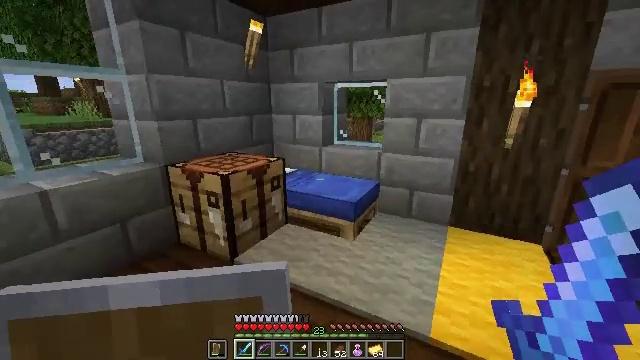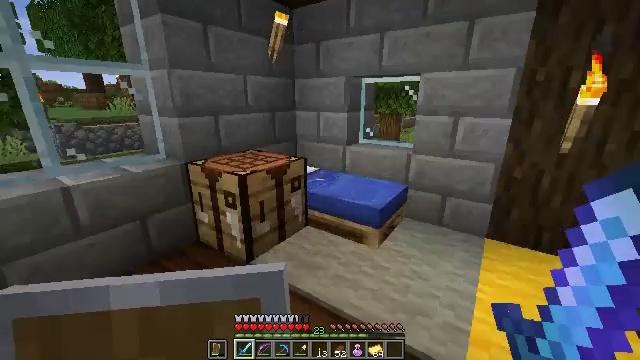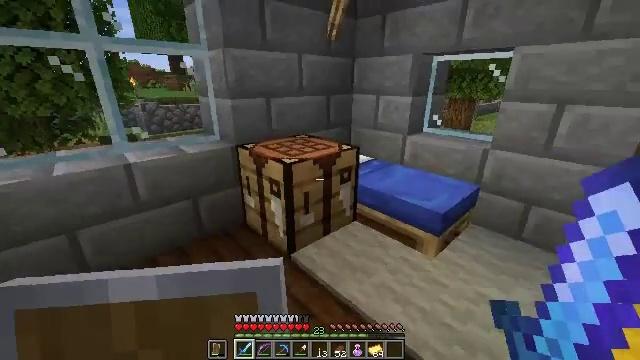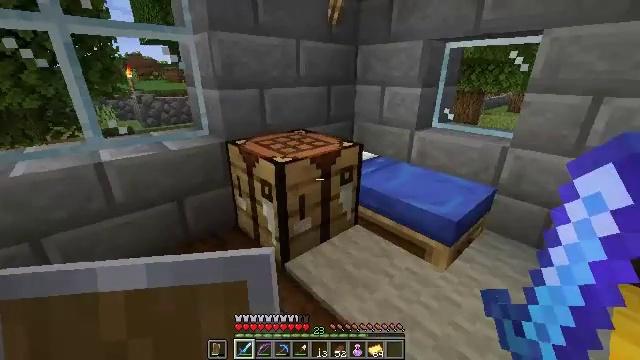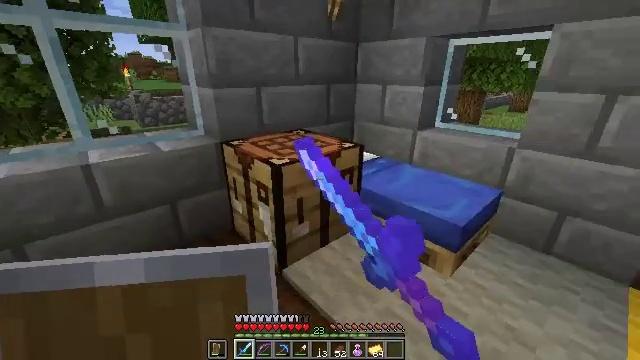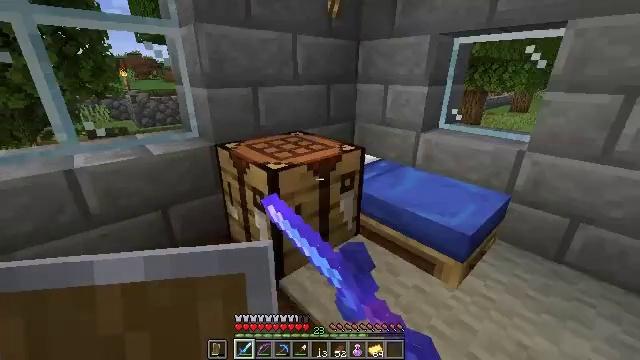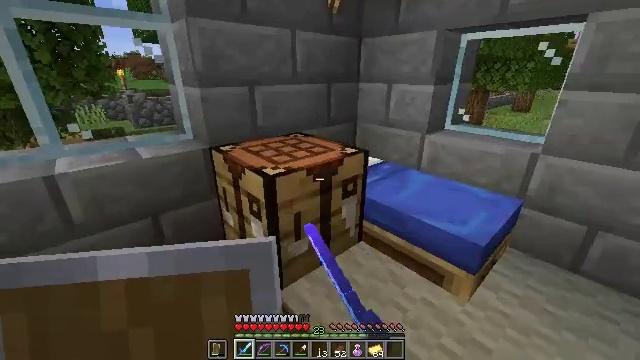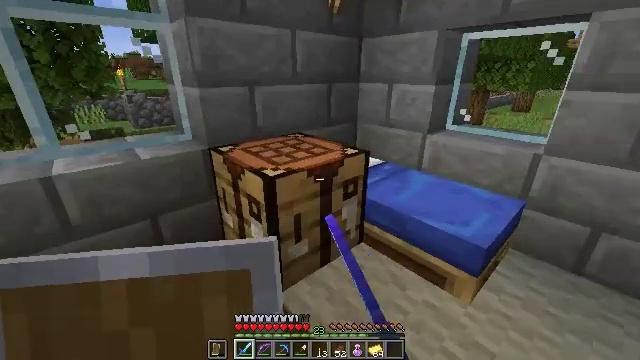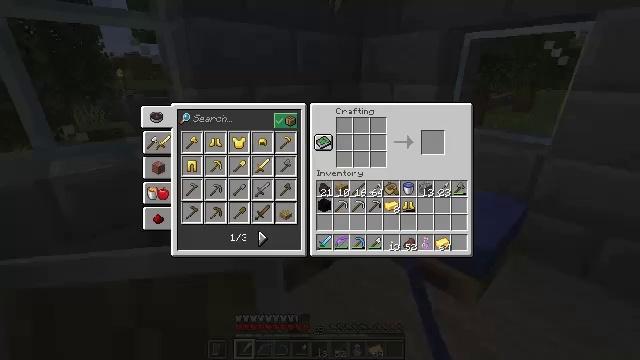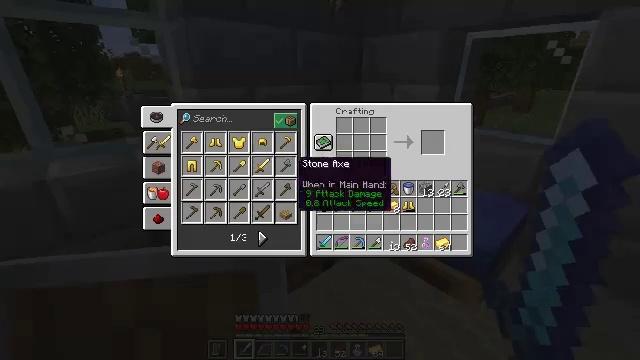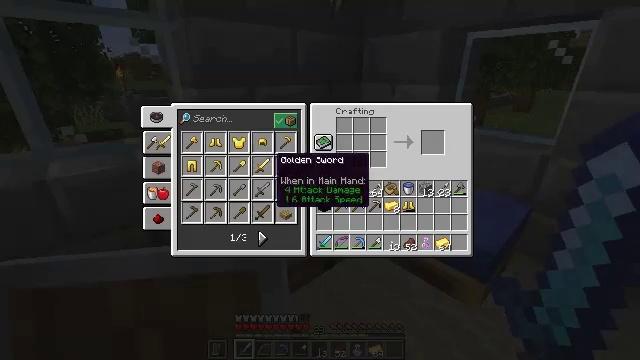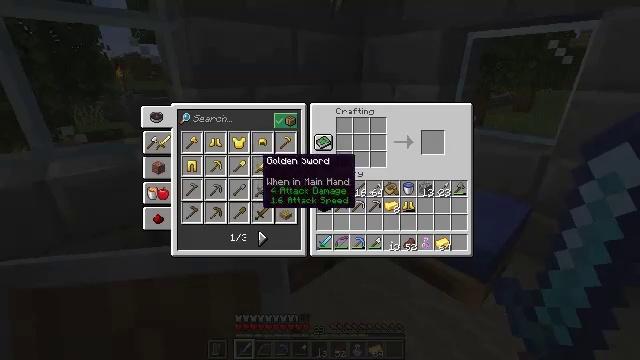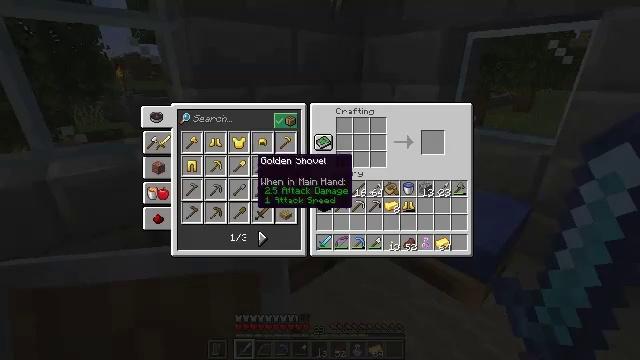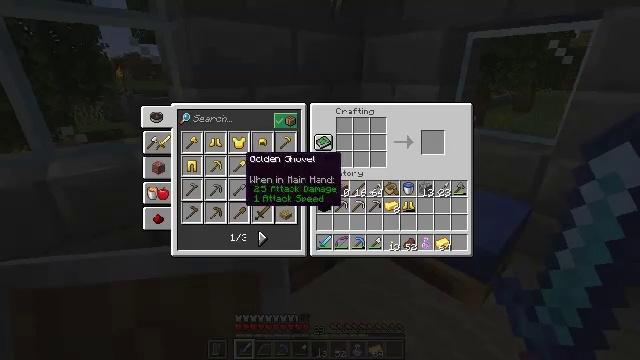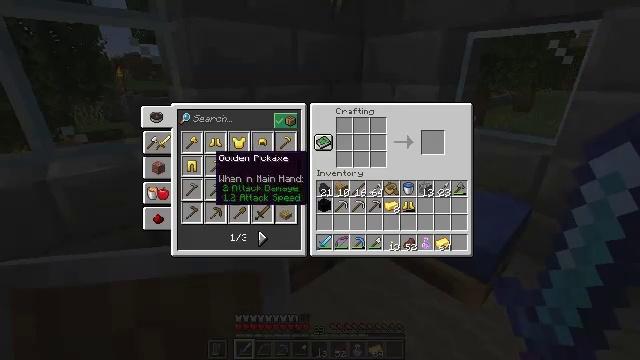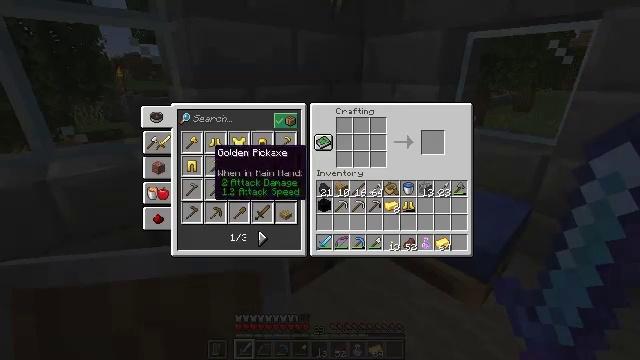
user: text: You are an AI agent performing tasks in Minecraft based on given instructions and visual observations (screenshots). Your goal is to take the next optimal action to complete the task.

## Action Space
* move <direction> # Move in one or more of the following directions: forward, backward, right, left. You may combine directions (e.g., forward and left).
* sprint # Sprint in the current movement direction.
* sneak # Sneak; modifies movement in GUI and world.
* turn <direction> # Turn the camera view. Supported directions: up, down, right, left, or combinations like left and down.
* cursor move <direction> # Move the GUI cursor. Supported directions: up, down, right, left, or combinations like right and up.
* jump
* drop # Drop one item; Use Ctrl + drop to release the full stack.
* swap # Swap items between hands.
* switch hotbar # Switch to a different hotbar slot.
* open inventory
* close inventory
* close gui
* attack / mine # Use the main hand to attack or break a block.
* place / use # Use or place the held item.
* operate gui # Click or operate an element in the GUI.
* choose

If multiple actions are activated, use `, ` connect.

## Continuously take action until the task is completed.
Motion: motion action
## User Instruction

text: Create golden boots using the crafting table.
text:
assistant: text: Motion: move forward, turn left
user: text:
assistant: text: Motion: move forward, turn left and down
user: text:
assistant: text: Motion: move forward, turn down, use / place
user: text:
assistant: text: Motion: move forward, use / place
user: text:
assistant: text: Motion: no_op
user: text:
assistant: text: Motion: no_op
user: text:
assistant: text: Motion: no_op
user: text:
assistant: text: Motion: cursor move left, open gui
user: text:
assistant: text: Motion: cursor move left
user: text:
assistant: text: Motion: cursor move left
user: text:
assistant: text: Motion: cursor move left
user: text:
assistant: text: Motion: no_op
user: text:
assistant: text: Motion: cursor move left
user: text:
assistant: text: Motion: cursor move left
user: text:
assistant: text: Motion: no_op
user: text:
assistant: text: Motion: cursor move up
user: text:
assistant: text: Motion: no_op
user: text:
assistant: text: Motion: no_op
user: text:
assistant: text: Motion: no_op
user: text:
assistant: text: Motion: operate gui
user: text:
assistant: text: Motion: operate gui
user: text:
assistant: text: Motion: cursor move right
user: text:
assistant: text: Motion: cursor move right
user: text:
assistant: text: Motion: cursor move right
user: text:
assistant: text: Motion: no_op
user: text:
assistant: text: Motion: no_op
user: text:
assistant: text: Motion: no_op
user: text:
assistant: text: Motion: operate gui
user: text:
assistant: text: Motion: operate gui
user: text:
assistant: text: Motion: cursor move left and down